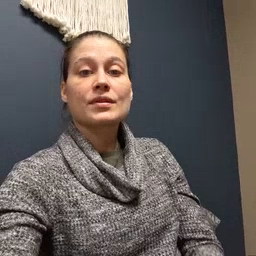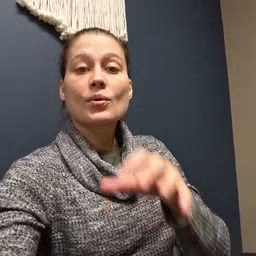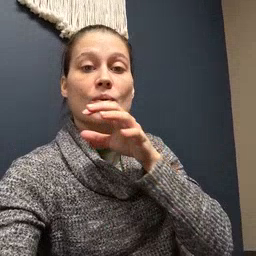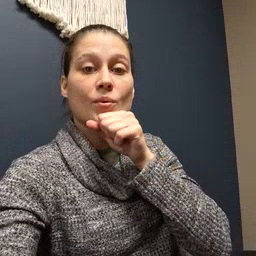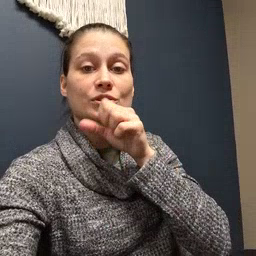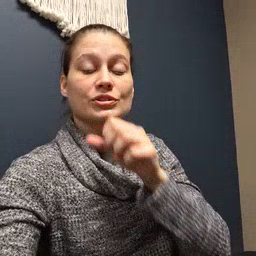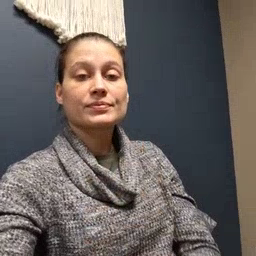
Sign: orange